Question: What I'm trying to do is have a bootstrap like navbar where the actual navbar is around 960px in the center but have the background color span the entire width of the window.
However, when the window is less than 960px in width, and I scroll, the background doesn't go all the way to the end.

Is it possible to make this happen without having custom rules for max-width(960px)?
'''
<!DOCTYPE html PUBLIC "-//W3C//DTD XHTML 1.0 Strict//EN" "http://www.w3.org/TR/xhtml1/DTD/xhtml1-strict.dtd">
<html xmlns="http://www.w3.org/1999/xhtml">
<head>
<meta http-equiv="Content-Type" content="text/html; charset=utf-8" />
<title>Test Page</title>
<style type="text/css">
#container {
width: 960px;
margin: 0 auto;
}
#nav {
height: 33px;
background-color: #cfcfcf;
}
</style>
</head>
<body>
<div id="nav">
<div id="container">
test
</div>
</div>
</body>
</html>
'''
Thanks in advance!
Edit: Oops. Had an extra in there, though that wasn't the issue.
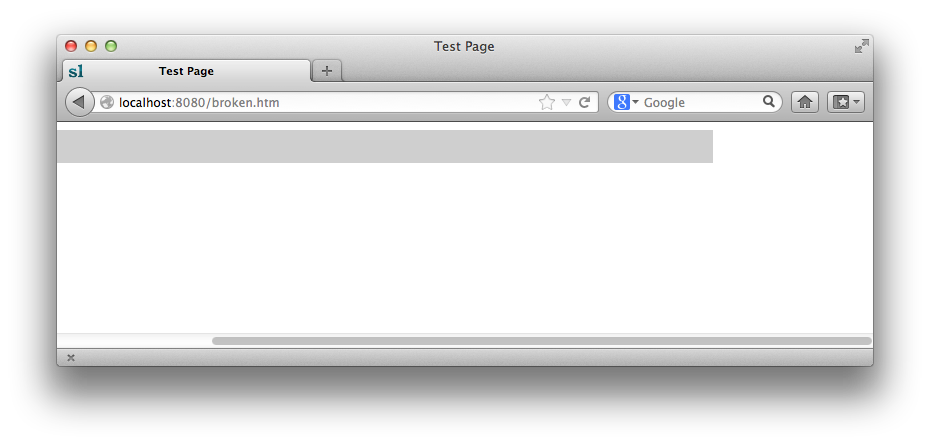
Answer: I added
'''
body {
min-width:960px;
}
'''
which seemed to fix the problem.